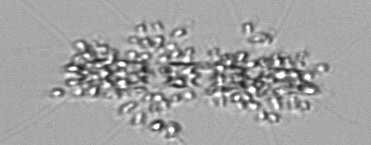
Label: Chaetoceros_didymus_TAG_external_flagellate